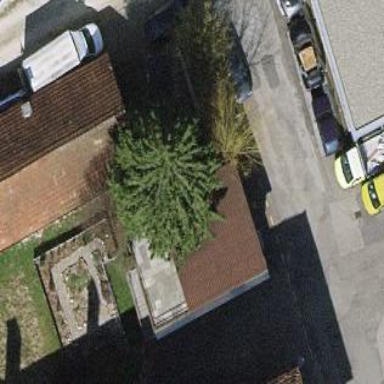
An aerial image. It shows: Group of garages.